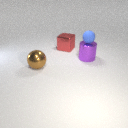
large purple metal cylinder behind large brown metal sphere